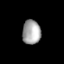
Tissue: lung
Cell type: Epithelial cells
Senescence score: 0.2356
Nuclear area (px): 435
Mean DAPI intensity: 165.816